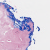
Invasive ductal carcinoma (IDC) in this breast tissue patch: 0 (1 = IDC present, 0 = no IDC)